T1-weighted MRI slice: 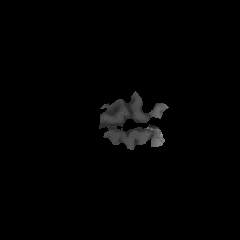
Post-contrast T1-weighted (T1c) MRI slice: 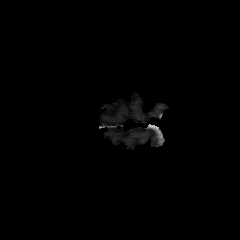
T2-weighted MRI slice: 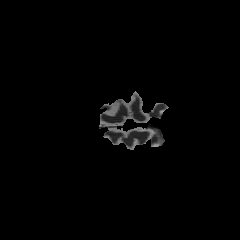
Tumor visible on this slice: no